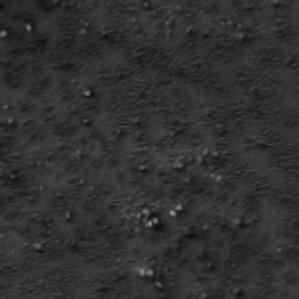
Label: frost